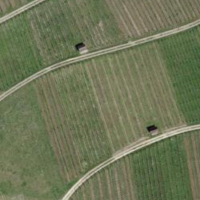
EUNIS habitat code: 40
Species observed at this site:
Draba verna